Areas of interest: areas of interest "Science and Technology Museum"
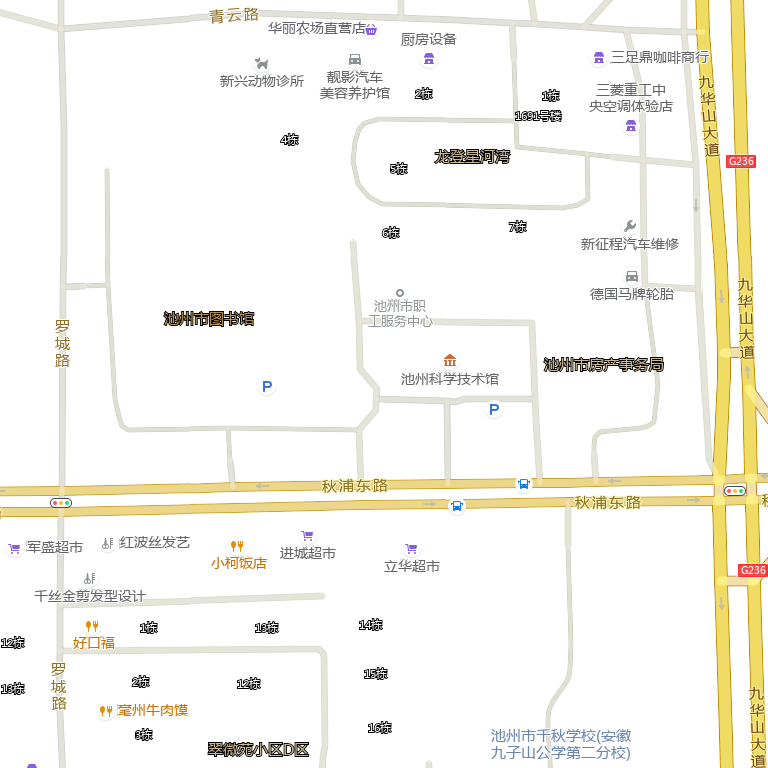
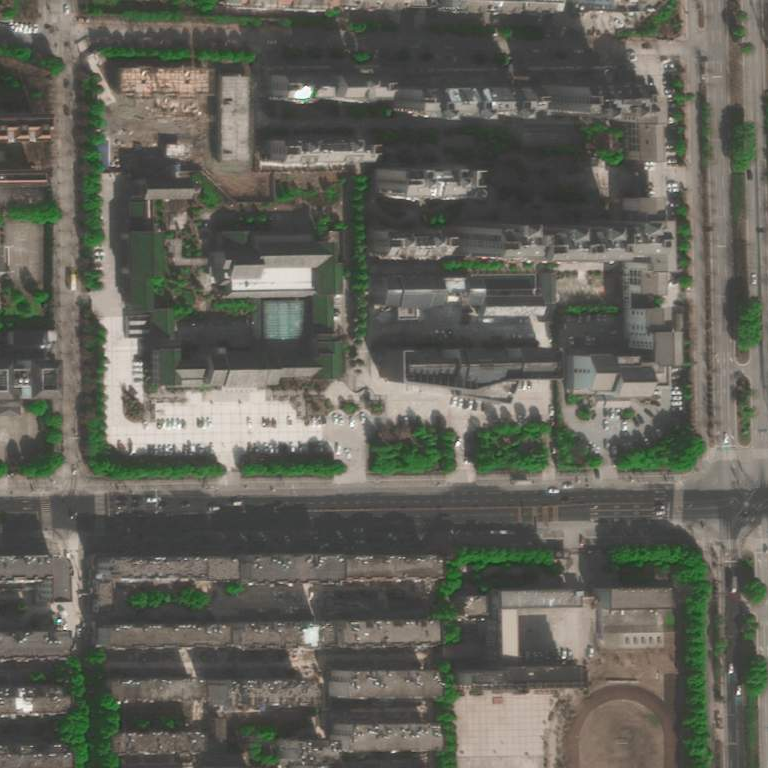